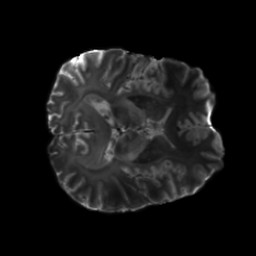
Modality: T2w
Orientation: axial
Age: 30
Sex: male
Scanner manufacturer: siemens
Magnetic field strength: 6.98 T
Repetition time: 7.776 s
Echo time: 0.076 s